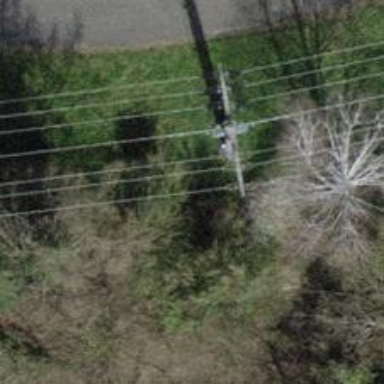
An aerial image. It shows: Minor power line.